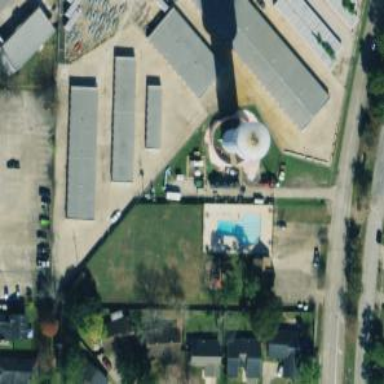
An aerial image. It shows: Water tower that is man-made.